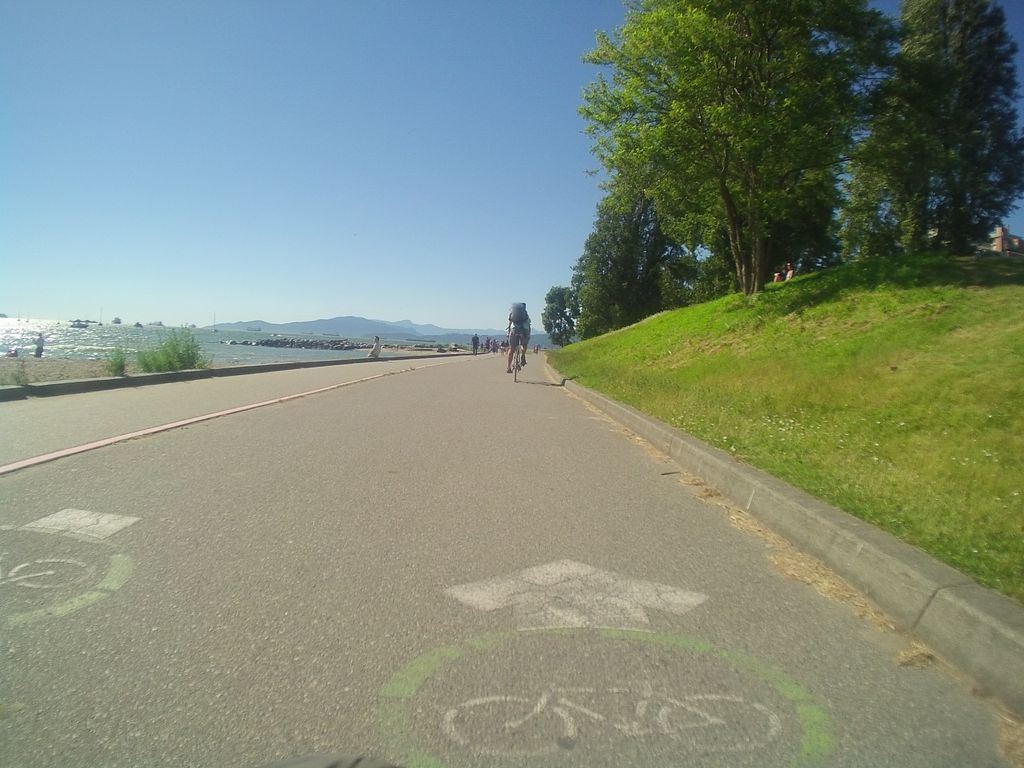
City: vancouver